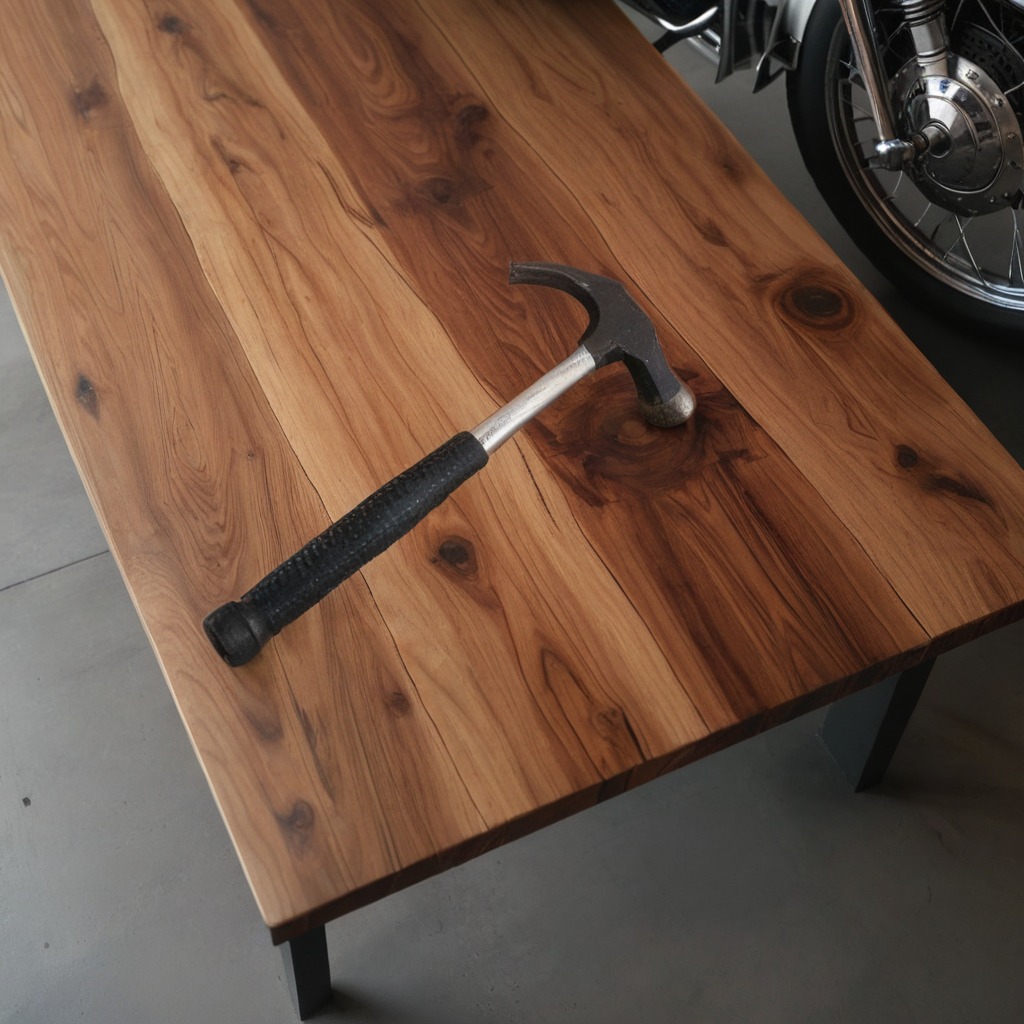
A hammer is lying on the oil-spilled wooden table in a vintage motorcycle garage.